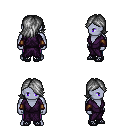
a pixel art fantasy rpg character, male body template, dark elf, purple skin, purple robe, magenta pants, gray swoop hairstyle, leather bracers, ghillies, four views (front, back, left, right), 2x2 character sprite sheet, small pixel art, hard edges, no anti-aliasing